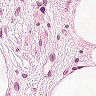
Metastatic tissue present: no